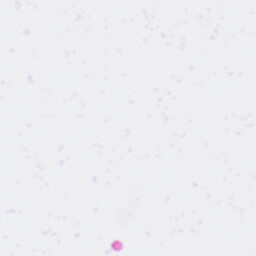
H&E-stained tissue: Skin